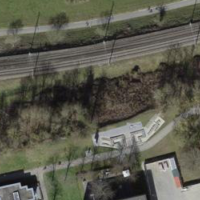
EUNIS habitat code: 53
Species observed at this site:
Primula veris